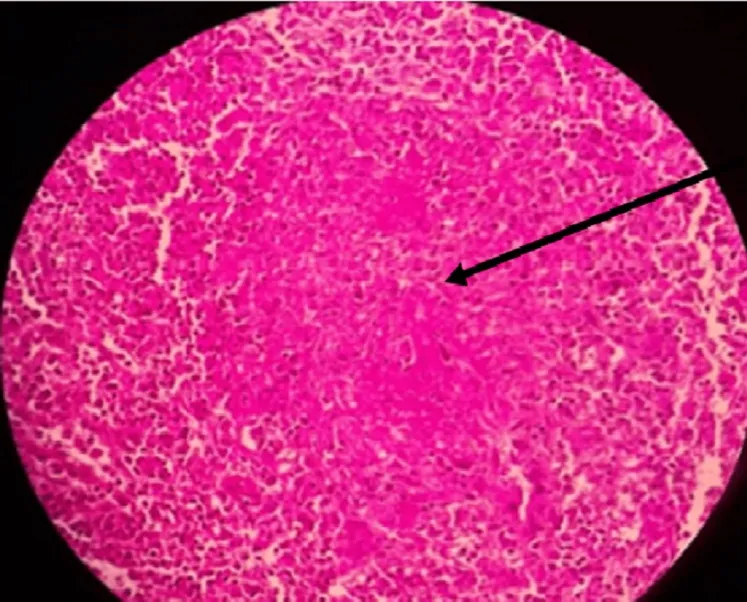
Section of the spleen showing necrotizing caseating granuloma (black arrow).
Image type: pathology (h&e)